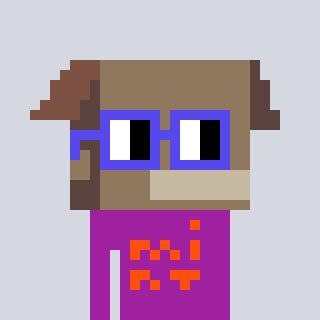
a pixel art character with square blue glasses, a box-shaped head and a magenta-colored body on a cool background